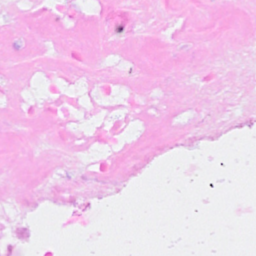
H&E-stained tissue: Breast